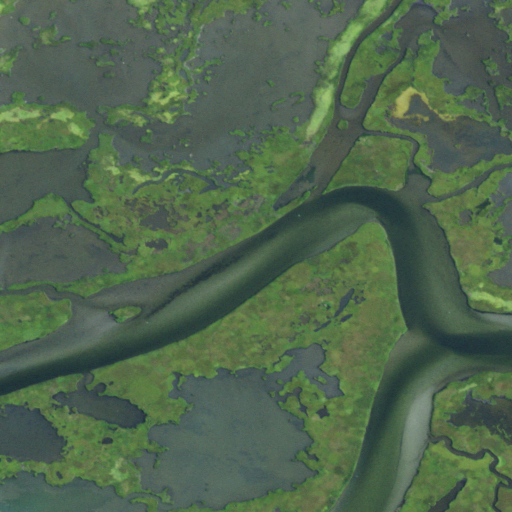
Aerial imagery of island in New Jersey named Clam Island containing herbaceous wetlands and open water